Question: I have a simple jquery UI dialog which is triggered by a button.
'''
function OpenGeneratePINsDialog() {
$("#generatePinsDialog").dialog('open');
'''
}
What I want is to display numbers next the labels. Now it is not displayed in-block.
'''
<div id="generateDialog" title="Generate New">
<label style="display:inline-block; width:200px;">The number generated: </label><div id="numberGenerated">1</div>
<br />
<label style="display:inline-block; width:200px;">ID+PIN</label><div id="combinationIDPIN">2</div>
<br />
<label style="display:inline-block; width:200px;">Same as ID</label><div id="SameWithID">3</div>
'''
The image:

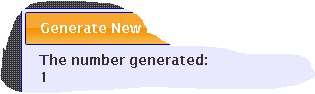
Answer: If you want to use div, div are by default setted to 'display:block;'
Set it to inline-block and you are just fine.
'''
<div id="numberGenerated" style="display:inline-block;">1</div>
'''